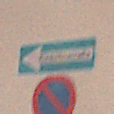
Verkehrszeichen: EinbahnstrasseLinksweisend
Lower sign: EingeschraenktesHalteverbot
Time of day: Midday
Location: Outdoor (Urban)
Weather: PartlyCloudy
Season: NotSpecified
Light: Natural